Interaction volume radius: 10 \u00c5
Interaction volume height: 40 \u00c5
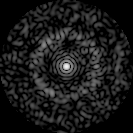
Disorder parameter: 0.8394